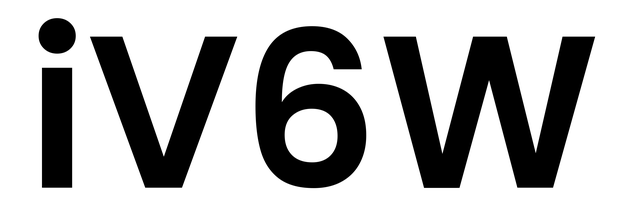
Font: Poppins-SemiBold